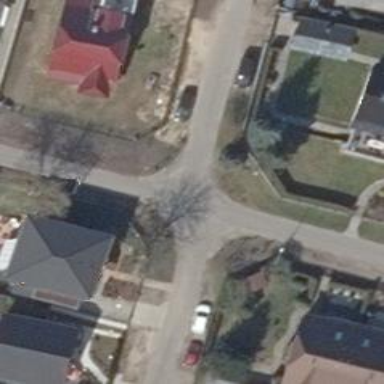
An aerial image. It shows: Smooth asphalt road in residential area.